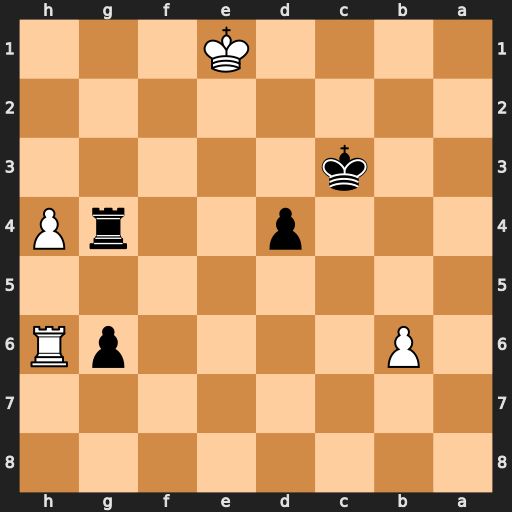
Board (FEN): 8/8/1P4pR/8/3p2rP/2k5/8/4K3
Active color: b
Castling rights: -
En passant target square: -
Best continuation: d3 Rh7 d2+